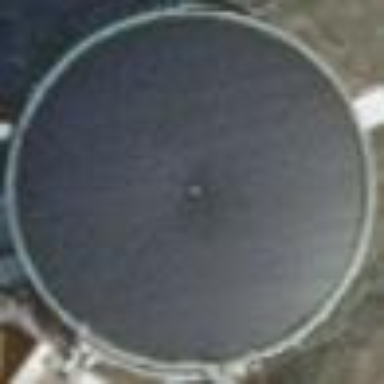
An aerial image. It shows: Digester building.